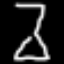
Label: hourglass